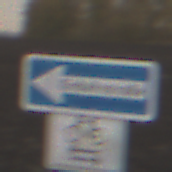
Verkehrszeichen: EinbahnstrasseLinksweisend
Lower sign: RichtungsangabeDurchPfeile9
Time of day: MorningAfternoon
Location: Outdoor (Nature)
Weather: Overcast
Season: NotSpecified
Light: Natural